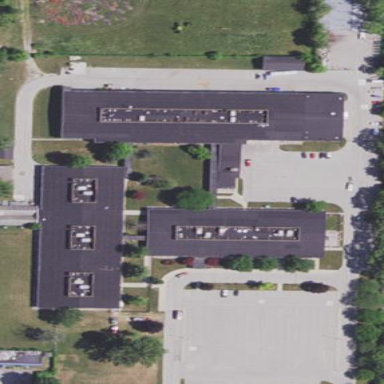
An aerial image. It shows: School.